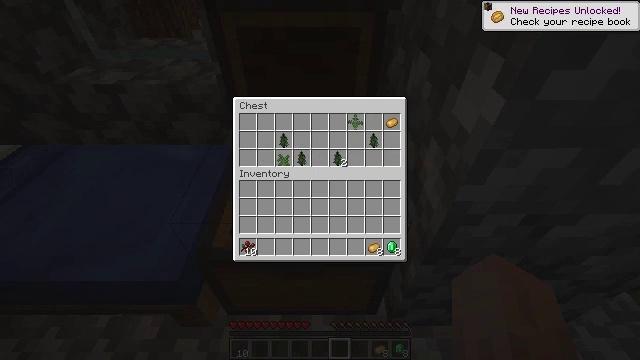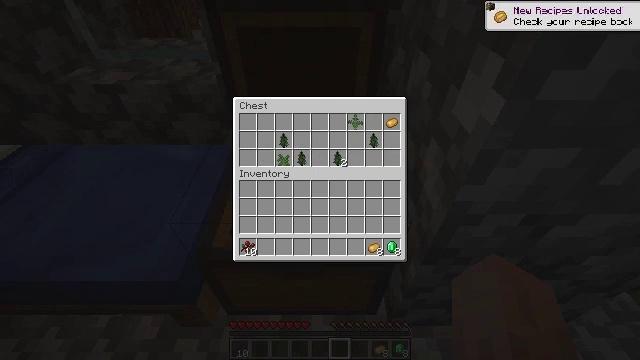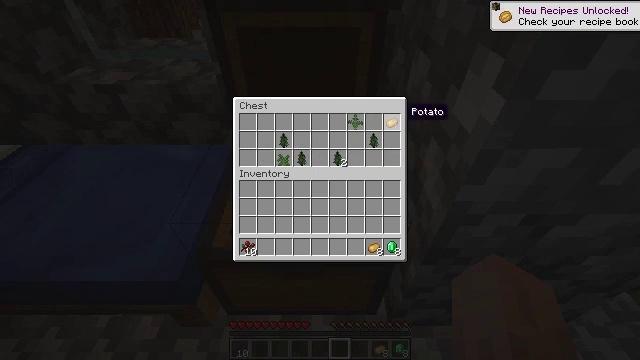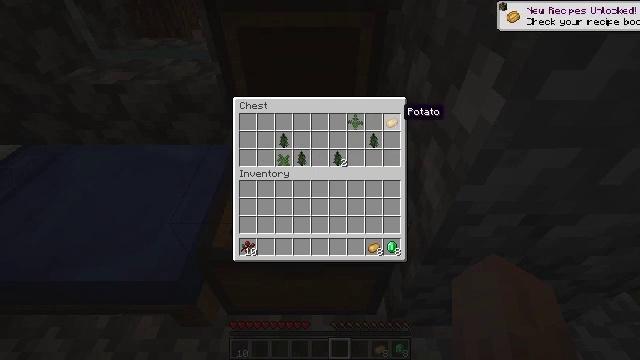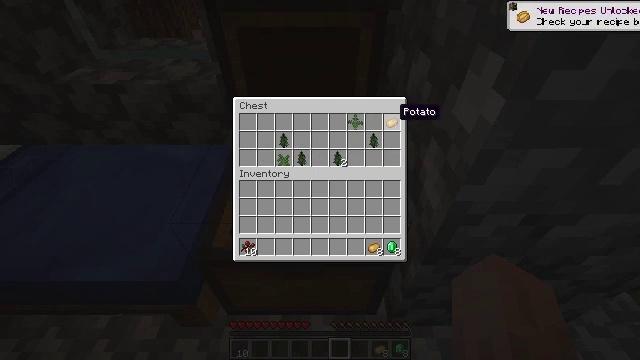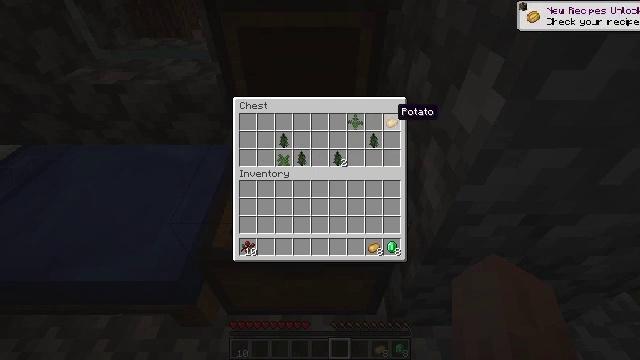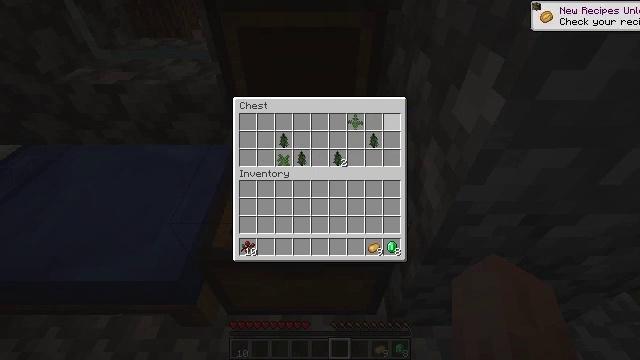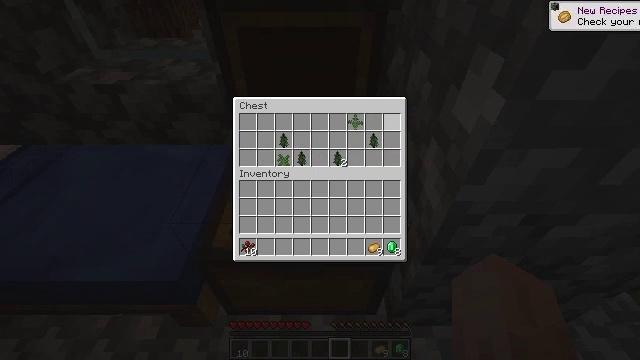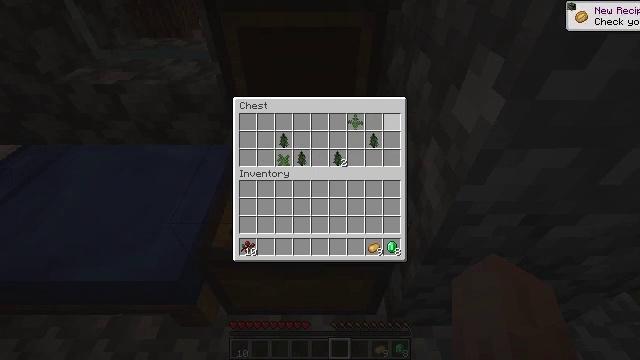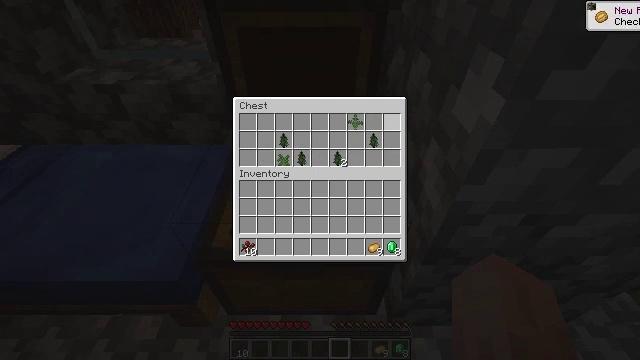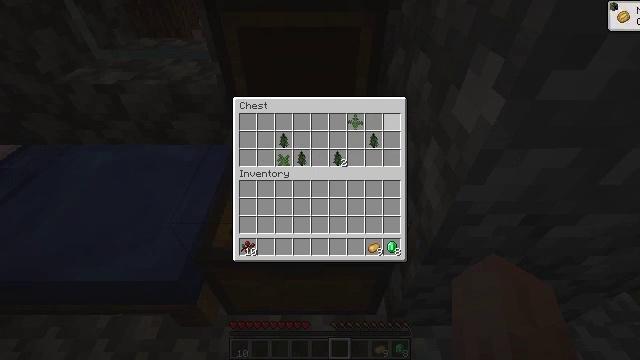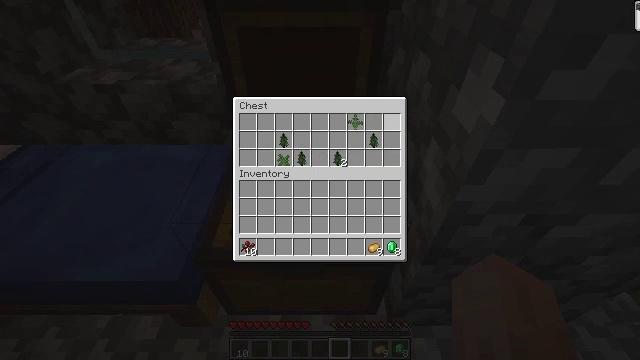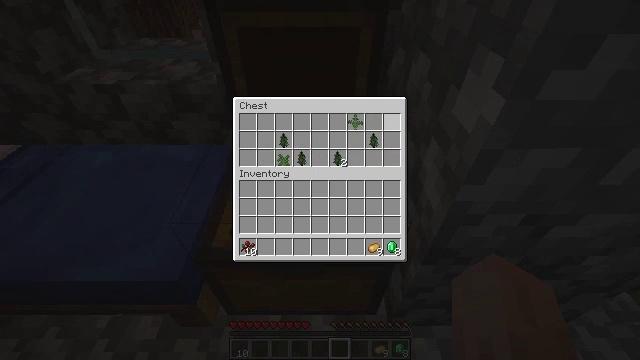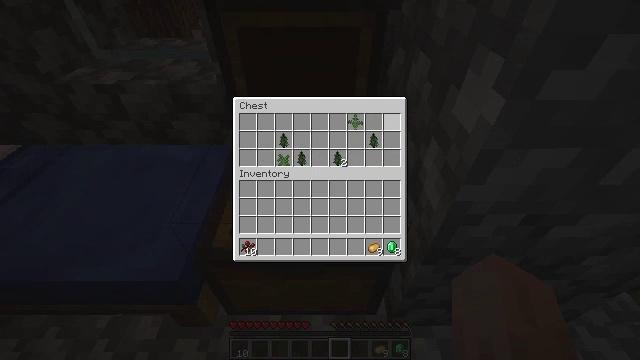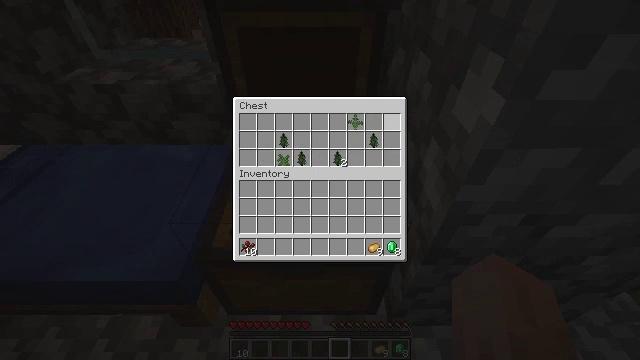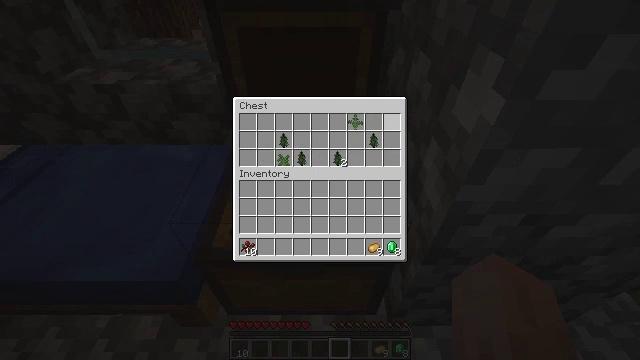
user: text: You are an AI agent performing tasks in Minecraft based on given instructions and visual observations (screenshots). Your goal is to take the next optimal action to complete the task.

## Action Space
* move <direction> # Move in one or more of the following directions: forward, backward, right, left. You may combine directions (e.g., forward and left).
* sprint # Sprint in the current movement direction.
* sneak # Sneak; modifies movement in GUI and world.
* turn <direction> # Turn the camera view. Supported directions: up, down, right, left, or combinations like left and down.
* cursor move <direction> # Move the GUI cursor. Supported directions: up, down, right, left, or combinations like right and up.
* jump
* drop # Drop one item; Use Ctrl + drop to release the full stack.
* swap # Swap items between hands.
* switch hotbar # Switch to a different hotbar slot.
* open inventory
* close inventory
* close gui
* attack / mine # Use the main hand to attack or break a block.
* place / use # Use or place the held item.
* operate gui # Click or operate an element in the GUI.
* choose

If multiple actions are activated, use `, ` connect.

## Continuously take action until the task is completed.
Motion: motion action
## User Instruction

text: Remove the purple carpet from the floor.
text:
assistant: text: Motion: sneak
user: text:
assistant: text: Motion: sneak
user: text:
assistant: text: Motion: sneak
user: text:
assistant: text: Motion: sneak
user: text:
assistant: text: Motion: sneak
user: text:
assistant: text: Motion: sneak, operate gui
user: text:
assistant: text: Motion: sneak, operate gui
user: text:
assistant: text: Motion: sneak, operate gui
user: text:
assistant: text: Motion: sneak
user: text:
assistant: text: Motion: sneak
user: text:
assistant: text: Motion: sneak
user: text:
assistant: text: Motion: sneak
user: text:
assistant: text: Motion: sneak
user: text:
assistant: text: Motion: sneak
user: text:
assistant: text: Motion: sneak
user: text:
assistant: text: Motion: sneak
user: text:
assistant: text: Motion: sneak
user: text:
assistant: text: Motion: sneak
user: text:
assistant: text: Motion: sneak
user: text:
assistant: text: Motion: sneak
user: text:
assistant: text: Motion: no_op
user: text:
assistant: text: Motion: no_op
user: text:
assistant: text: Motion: no_op
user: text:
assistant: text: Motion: no_op
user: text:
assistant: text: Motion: no_op
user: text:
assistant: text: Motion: no_op
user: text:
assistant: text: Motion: no_op
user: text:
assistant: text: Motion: no_op
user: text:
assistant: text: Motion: no_op
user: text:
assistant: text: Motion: no_op